Question: I have been building my Android application for 2 years and I have never once had this problem until now.
When I load Eclipse, there is a little progress bar in the bottom right corner of the window which says "Android Library Update." If you click on it, a tab opens up called "Progress" and shows you what is going on.

This has been sitting here not moving for the last 20 minutes. If I attempt to run the project, Eclipse freezes and I have to force quit it. If I do nothing, nothing happens. I am completely stuck and cannot work.
The only thing I can think of which may be relevant is that earlier this morning I was working with no internet connection (I was somewhere else without wifi). I obviously have a connection now (I am writing this post).
If I turn off wifi and launch Eclipse with no internet connection, everything works fine.
Ideas?
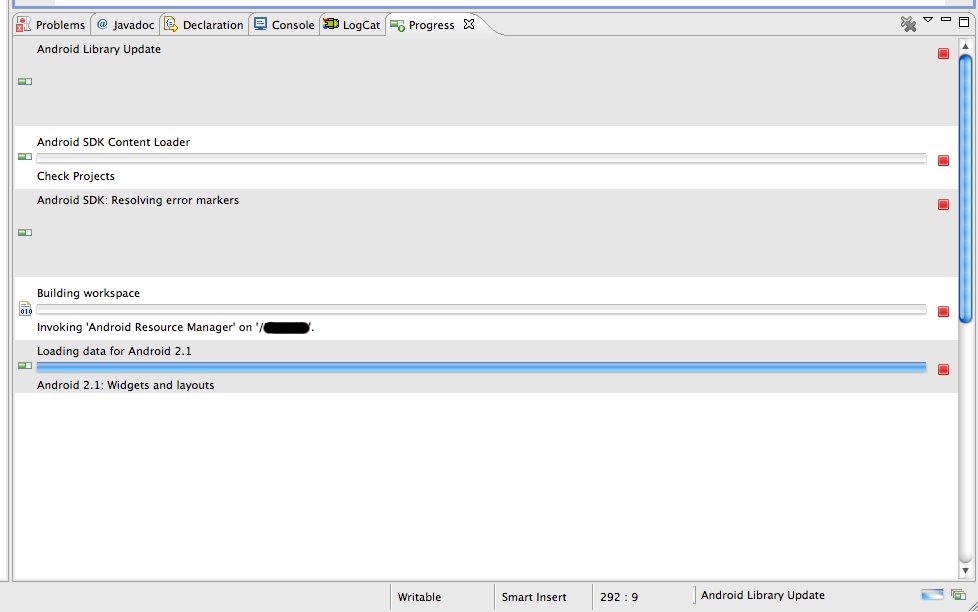
Answer: As far as I could tell, this solved the problem:
1. Disable internet connection. In my case, this simply meant turning off wireless.
2. Launch Eclipse. Everything will load fine.
3. Re-enable internet.
4. Close Eclipse.
Now opening Eclipse is fine.